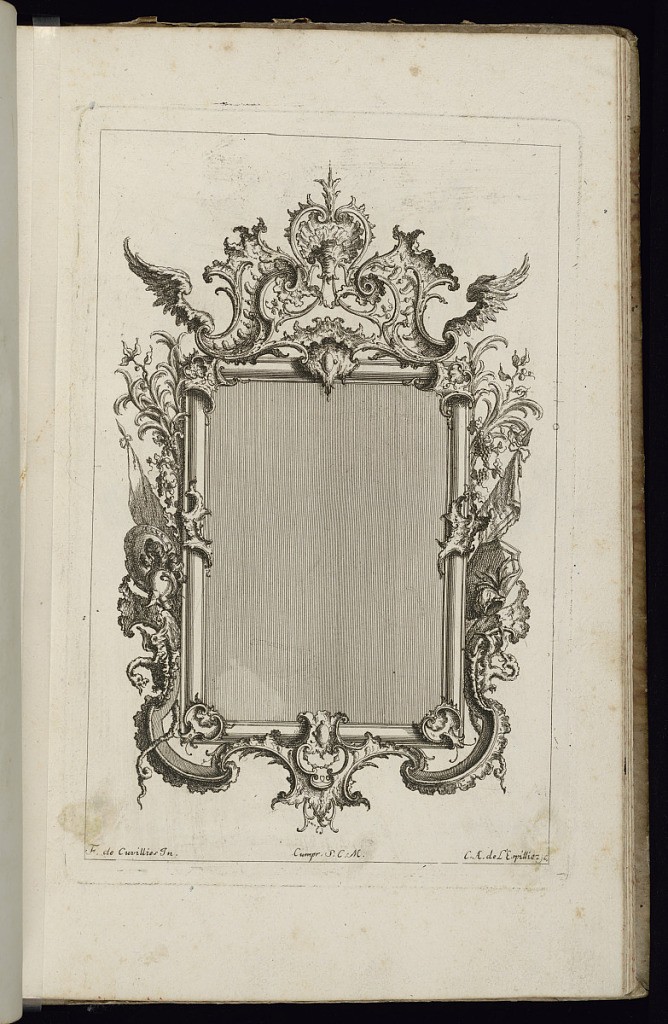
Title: Frame with Armorial Trophies
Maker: François de Cuvilliés the Elder, Belgian, 1695 - 1768
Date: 1740–68
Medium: Etching and engraving on paper
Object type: Bound print
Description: Upright frame design for a mirror or painting, rectangular form, with armorial trophies at left and right.